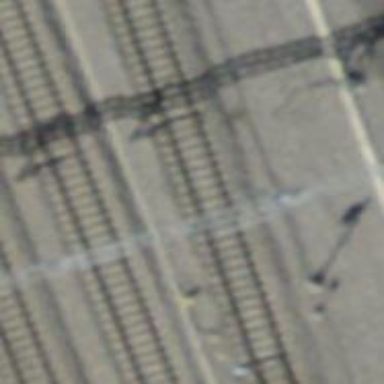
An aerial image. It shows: Railway switch.